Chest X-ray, PA view. Patient: 71 years old, sex M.
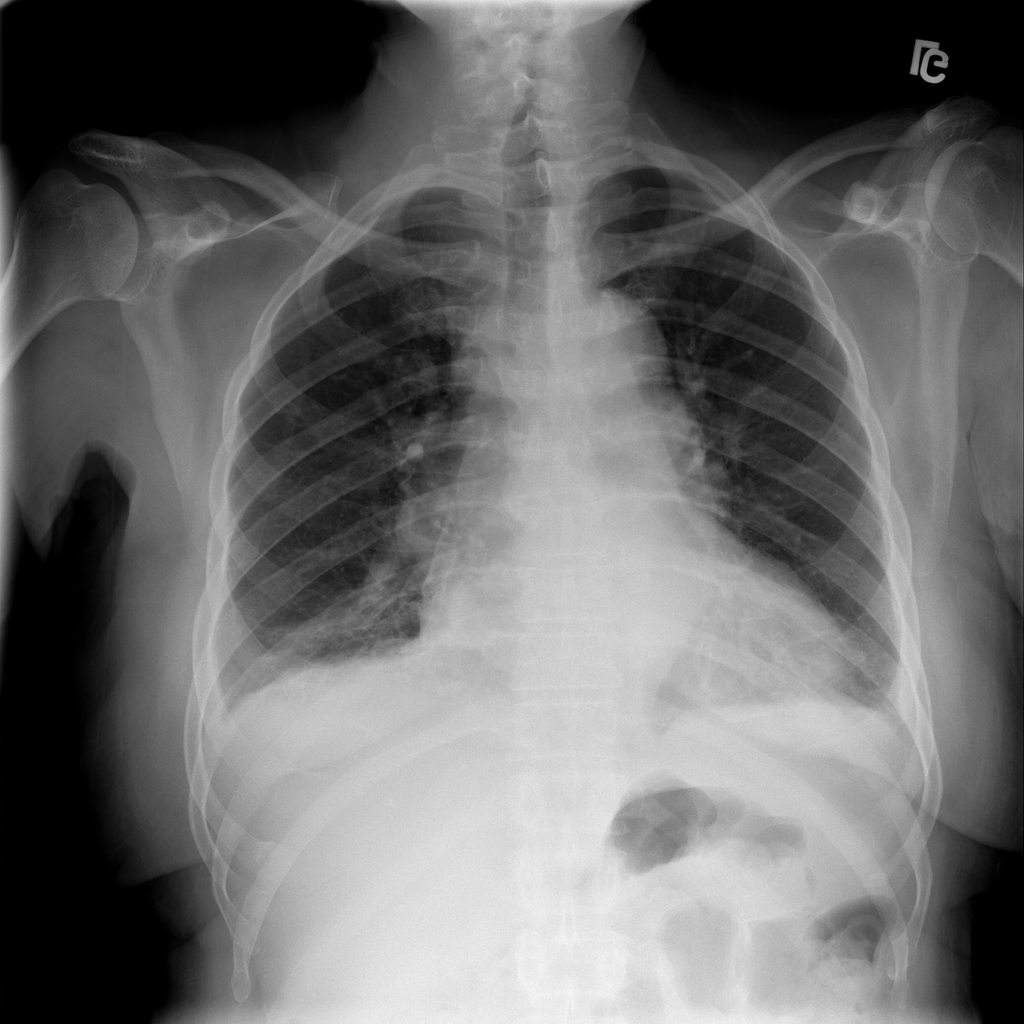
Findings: Cardiomegaly, Effusion, Infiltration